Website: bh-photo
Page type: address-validator
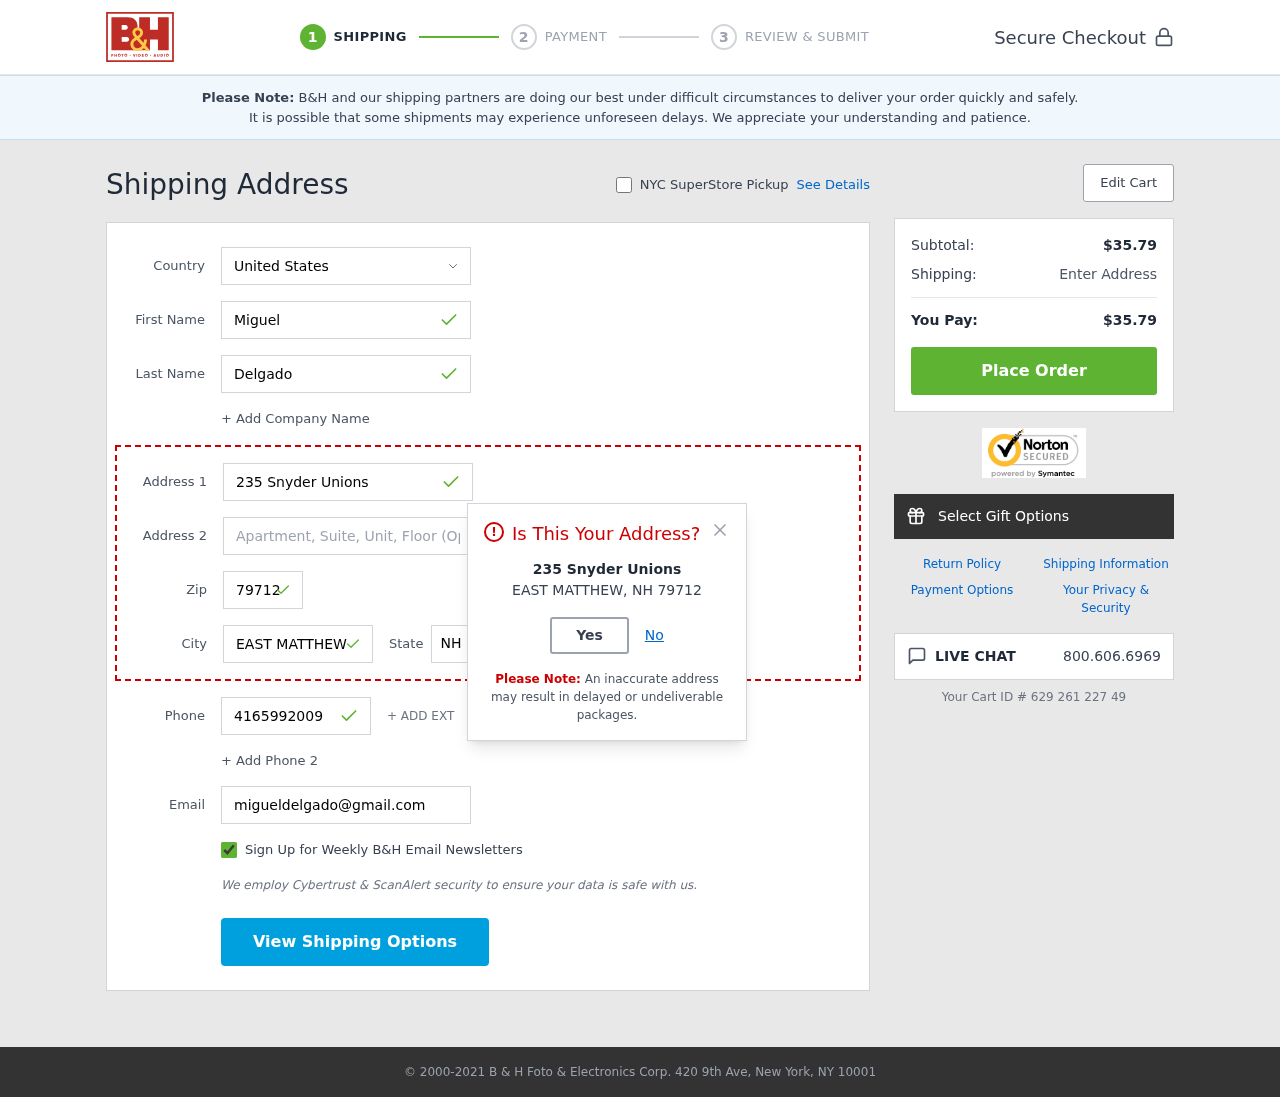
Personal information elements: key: PII_CITY
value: East Matthew
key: PII_COUNTRY
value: United States
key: PII_EMAIL
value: migueldelgado@gmail.com
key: PII_FIRSTNAME
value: Miguel
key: PII_LASTNAME
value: Delgado
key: PII_PHONE
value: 4165992009
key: PII_POSTCODE
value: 79712
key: PII_STATE_ABBR
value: NH
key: PII_STREET
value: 235 Snyder Unions
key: PII_CITY_MODAL
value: EAST MATTHEW
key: PII_POSTCODE_FULL
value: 79712
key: PII_POSTCODE_NUMERIC
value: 79712
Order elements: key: ORDER_SUBTOTAL
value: $35.79
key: ORDER_TOTAL
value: $35.79
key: ORDER_ID
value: Your Cart ID # 629 261 227 49